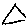
Label: triangle